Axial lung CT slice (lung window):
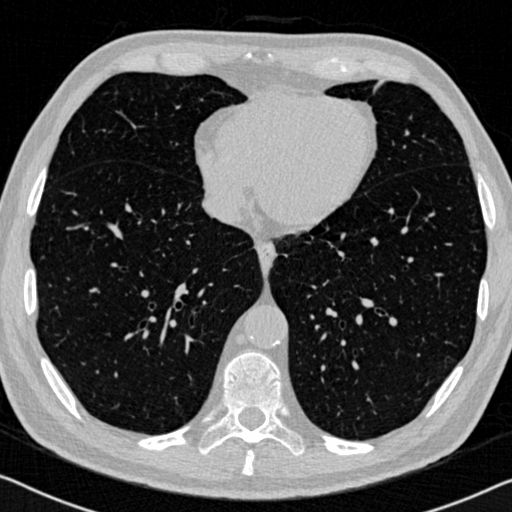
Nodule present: no